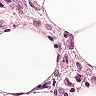
Metastatic tissue present: yes